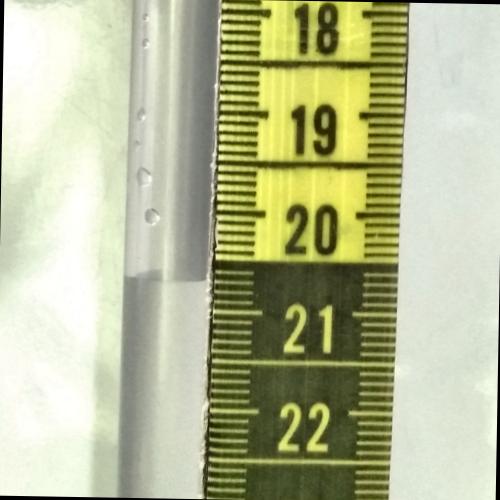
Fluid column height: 20.7 cm